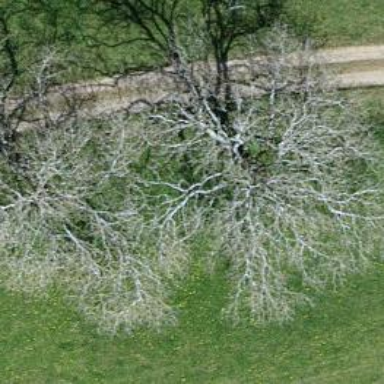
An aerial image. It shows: Beautiful tree in nature.